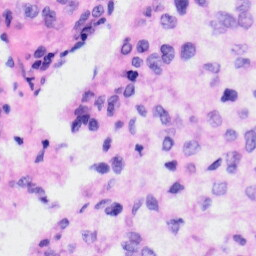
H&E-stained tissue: Liver